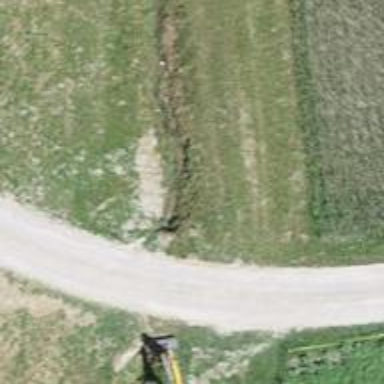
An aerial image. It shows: Culvert tunnel.